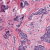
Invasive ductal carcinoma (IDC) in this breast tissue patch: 1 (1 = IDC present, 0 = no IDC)